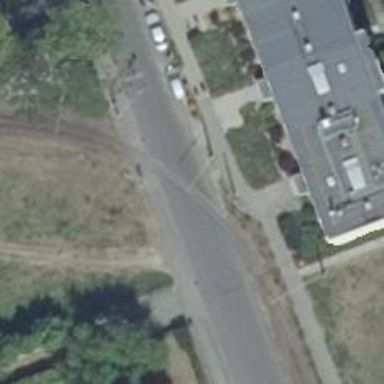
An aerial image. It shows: Level crossing with lights at the railway.